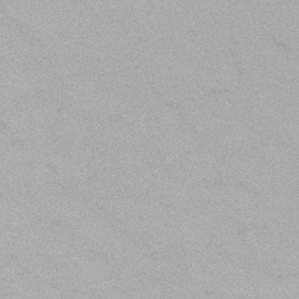
Label: frost